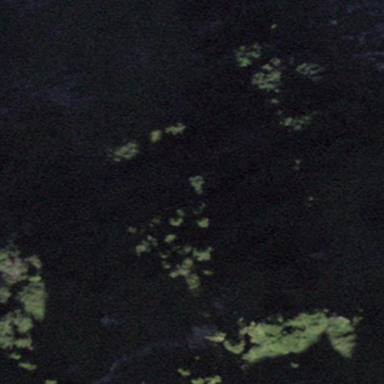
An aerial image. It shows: Beautiful woodland area.